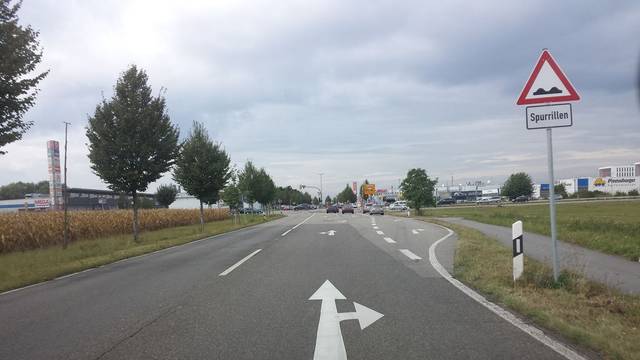
Region: Germany
Coordinates: 49.136, 8.574